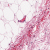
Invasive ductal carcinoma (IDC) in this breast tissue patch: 0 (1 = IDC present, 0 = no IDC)